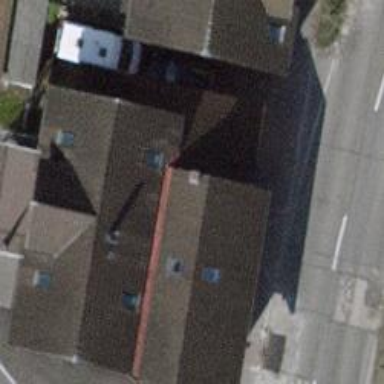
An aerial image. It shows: Detached building with hipped roof shape.